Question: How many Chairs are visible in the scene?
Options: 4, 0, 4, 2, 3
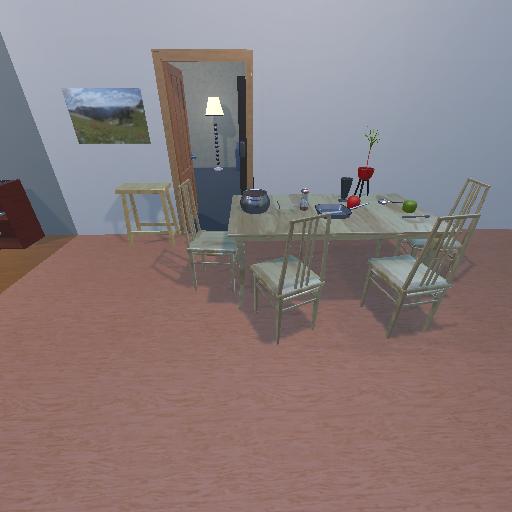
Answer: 4